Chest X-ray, AP view. Patient: 58 years old, sex M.
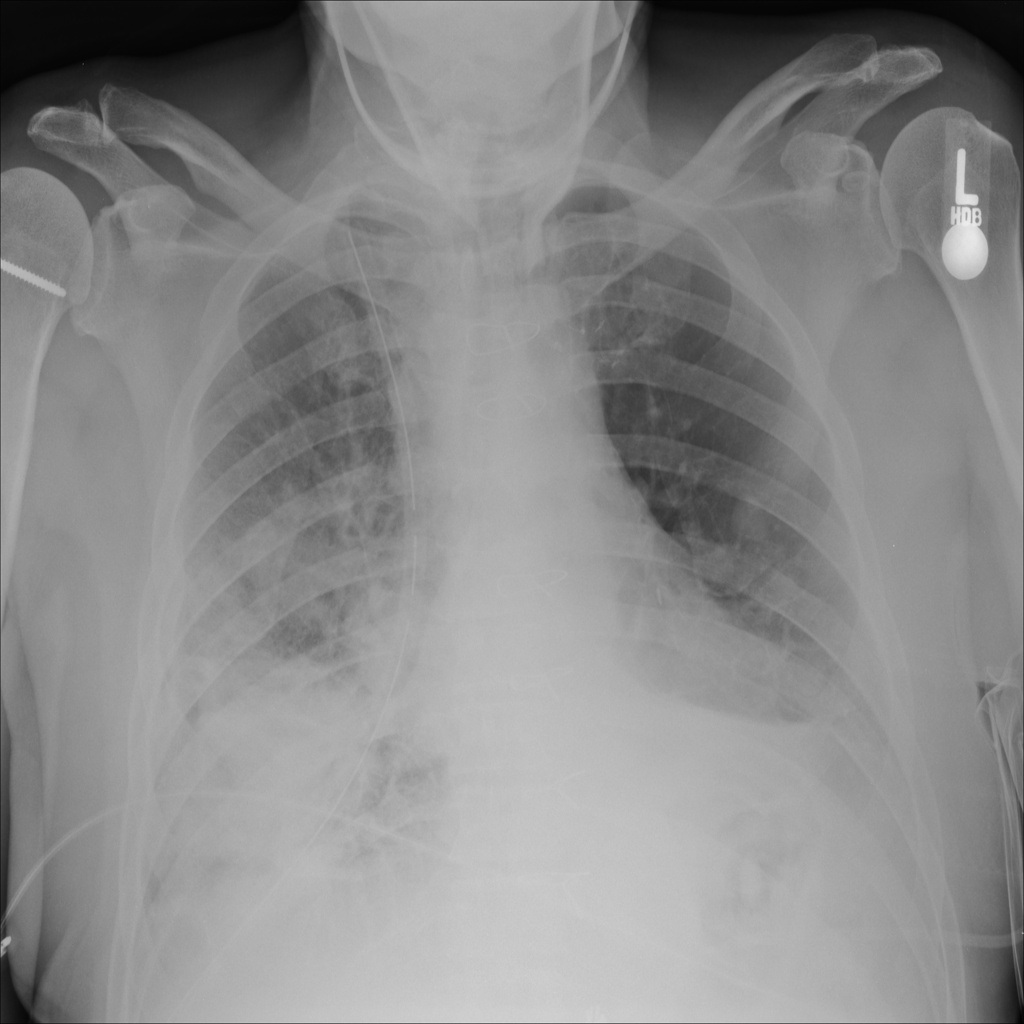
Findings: Mass, Nodule, Pleural_Thickening